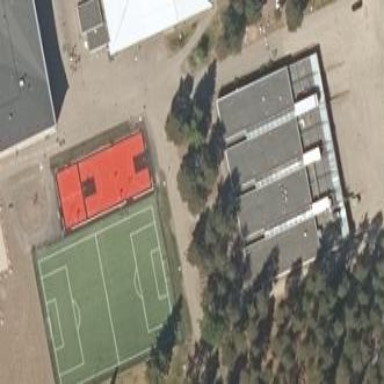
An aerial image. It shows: Soccer pitch with grass paver surface for leisure sports.